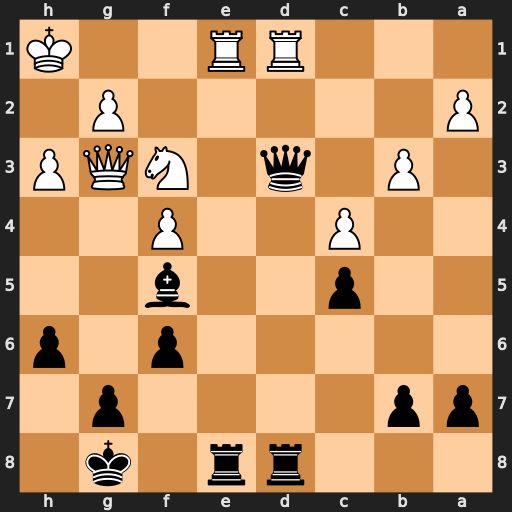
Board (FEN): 3rr1k1/pp4p1/5p1p/2p2b2/2P2P2/1P1q1NQP/P5P1/3RR2K
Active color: b
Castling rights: -
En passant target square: -
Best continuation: Qxd1 Rxd1 Rxd1+